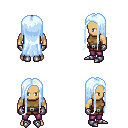
a pixel art fantasy rpg character, male body template, human, tanned skin, leather chest armor, magenta pants, white cyan extra-long hairstyle, metal gloves, metal boots, four views (front, back, left, right), 2x2 character sprite sheet, small pixel art, hard edges, no anti-aliasing